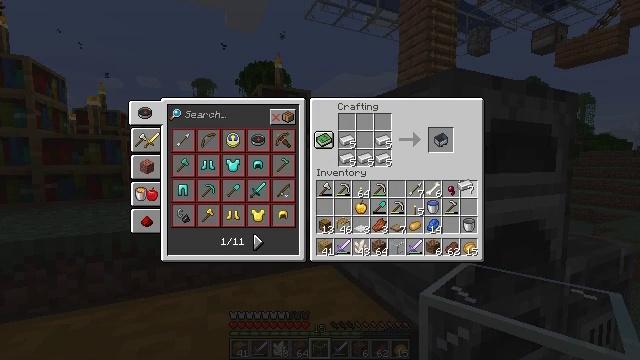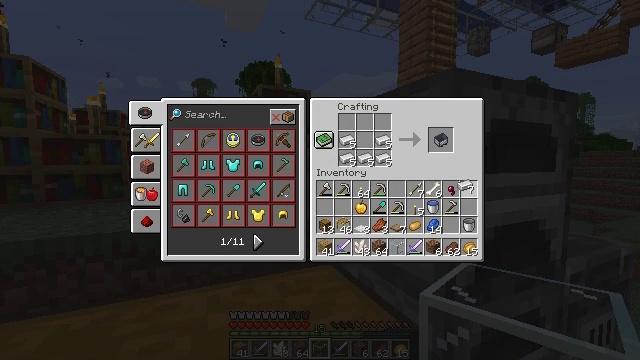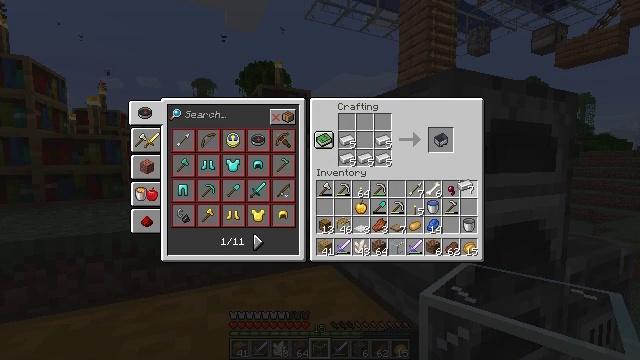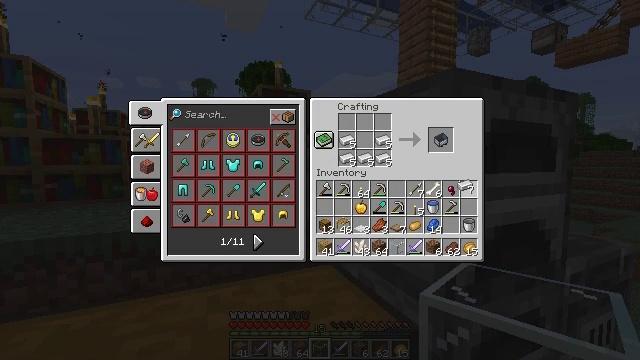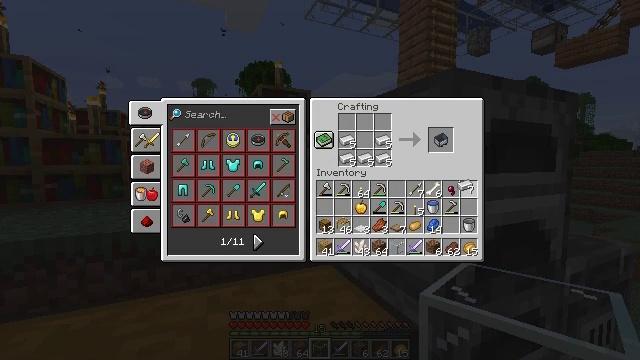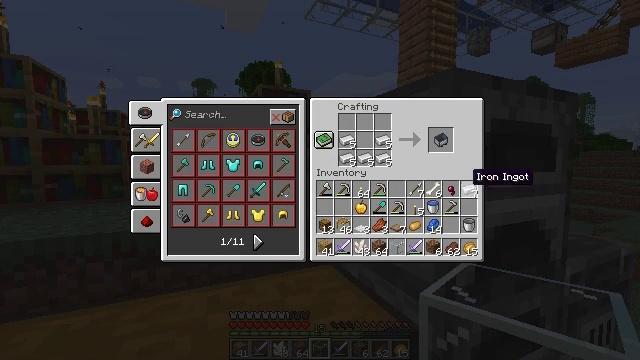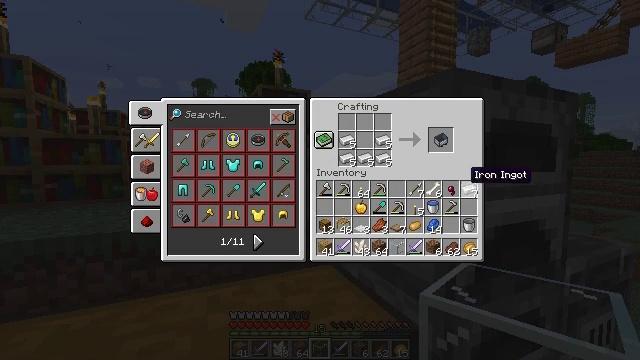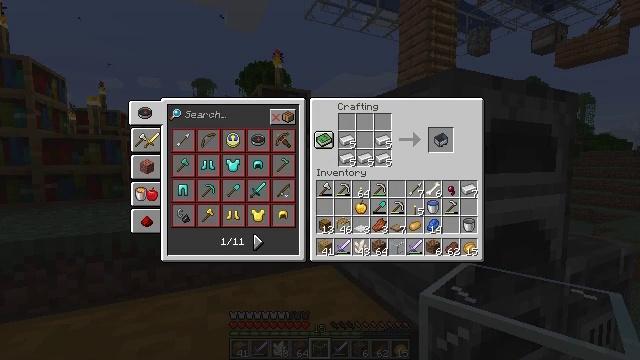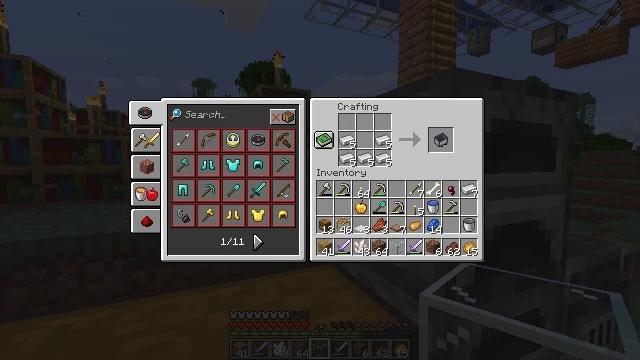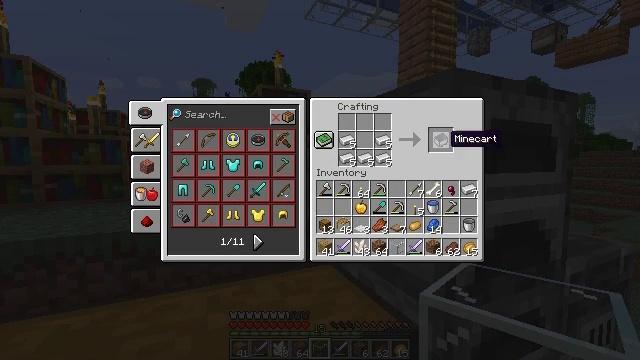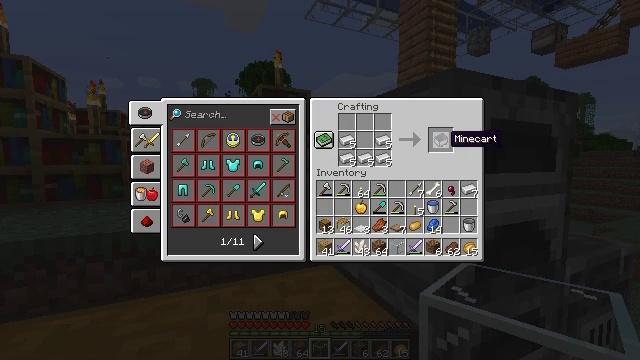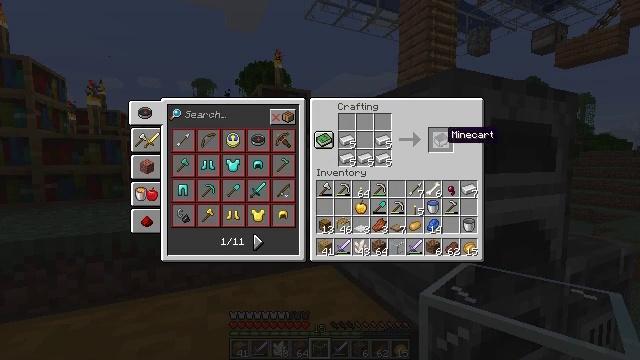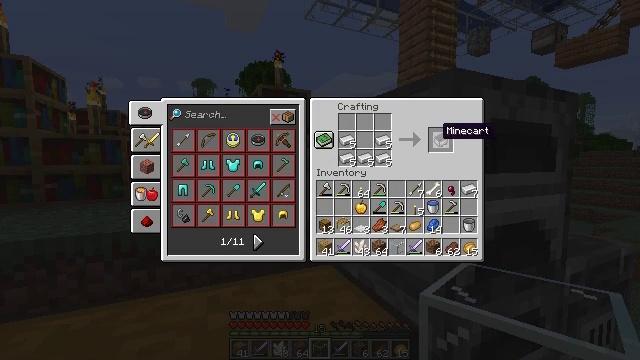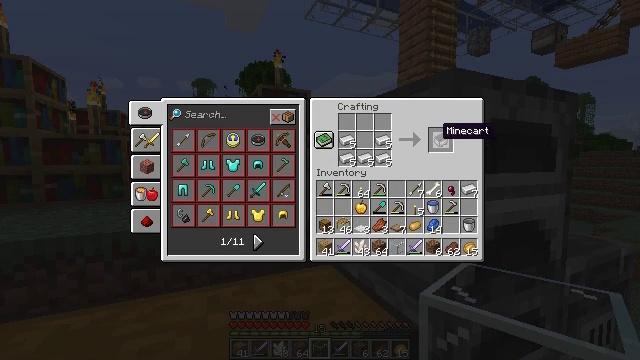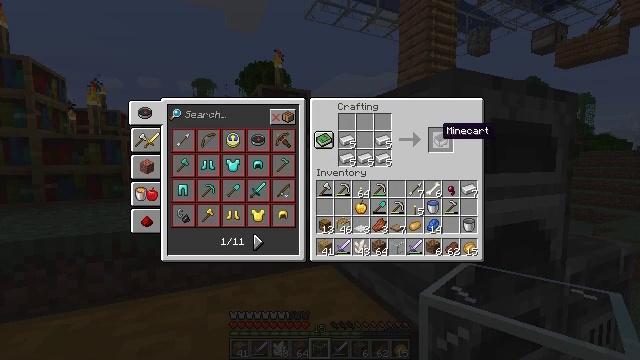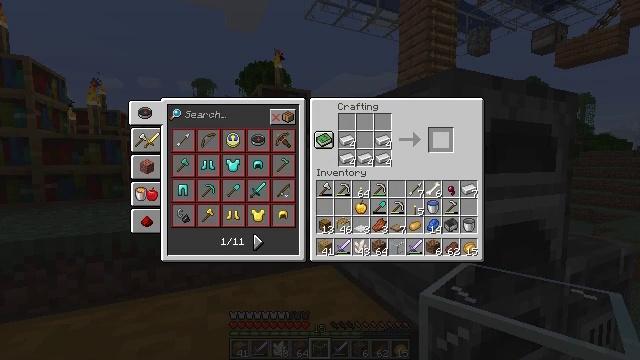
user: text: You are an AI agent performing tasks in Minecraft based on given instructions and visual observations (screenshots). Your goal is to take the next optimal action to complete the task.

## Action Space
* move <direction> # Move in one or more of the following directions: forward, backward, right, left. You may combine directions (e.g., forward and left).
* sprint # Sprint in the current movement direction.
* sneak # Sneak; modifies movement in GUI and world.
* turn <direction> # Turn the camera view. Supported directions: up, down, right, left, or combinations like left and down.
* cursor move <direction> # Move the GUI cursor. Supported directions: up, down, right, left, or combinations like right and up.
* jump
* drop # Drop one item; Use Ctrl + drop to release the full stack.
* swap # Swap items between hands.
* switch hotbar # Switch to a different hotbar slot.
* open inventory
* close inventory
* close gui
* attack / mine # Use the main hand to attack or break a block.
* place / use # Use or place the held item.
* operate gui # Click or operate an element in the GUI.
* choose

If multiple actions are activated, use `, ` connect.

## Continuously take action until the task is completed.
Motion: motion action
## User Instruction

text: Interact with the crafting table to craft a minecart.
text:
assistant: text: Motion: no_op
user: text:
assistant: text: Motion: operate gui
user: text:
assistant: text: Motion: operate gui
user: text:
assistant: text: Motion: operate gui
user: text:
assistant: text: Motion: no_op
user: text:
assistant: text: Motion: no_op
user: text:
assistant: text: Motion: cursor move left and up
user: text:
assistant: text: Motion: cursor move up
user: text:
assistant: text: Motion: no_op
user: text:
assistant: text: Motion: no_op
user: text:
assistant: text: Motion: sneak
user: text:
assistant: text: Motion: sneak
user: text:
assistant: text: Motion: sneak
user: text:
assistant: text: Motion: sneak
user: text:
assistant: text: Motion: sneak, operate gui
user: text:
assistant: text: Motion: sneak, operate gui
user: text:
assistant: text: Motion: sneak, operate gui
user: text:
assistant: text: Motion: sneak
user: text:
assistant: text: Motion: sneak
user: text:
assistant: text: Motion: sneak